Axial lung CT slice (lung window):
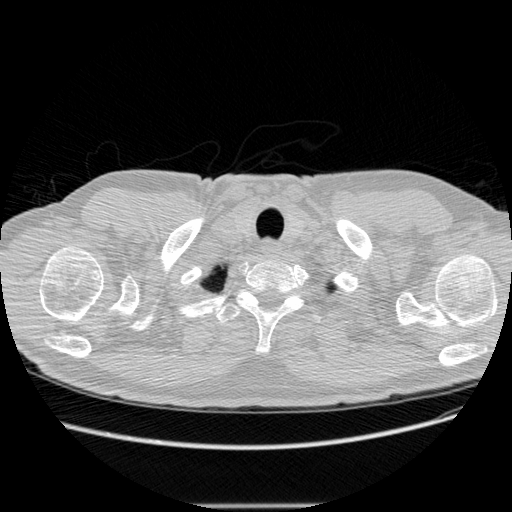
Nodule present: no